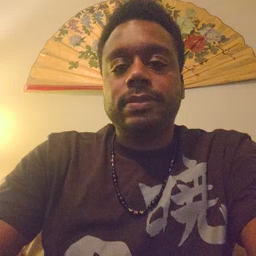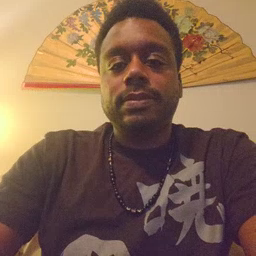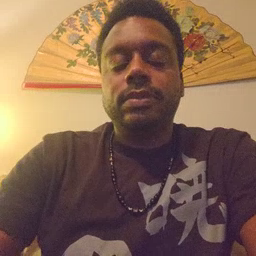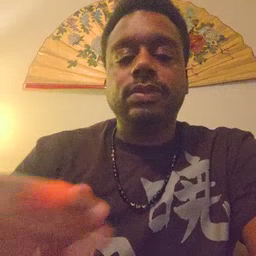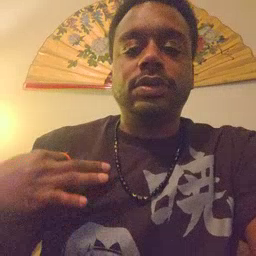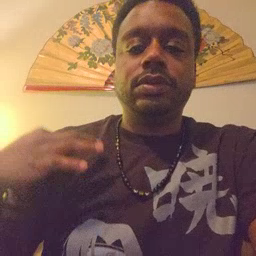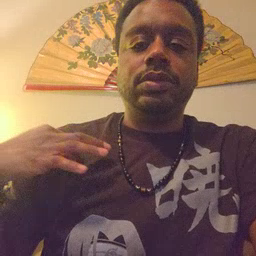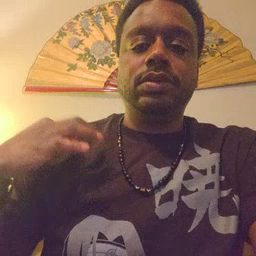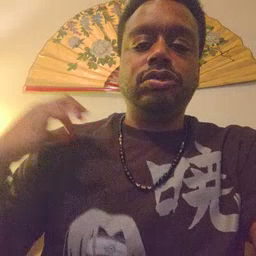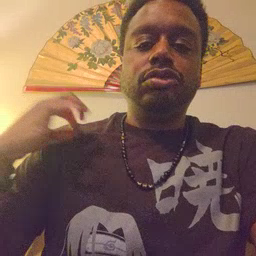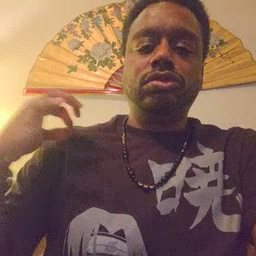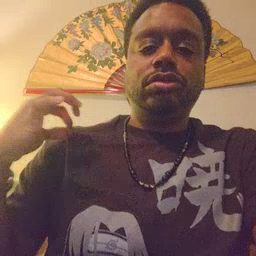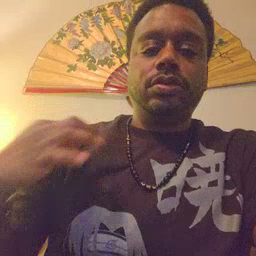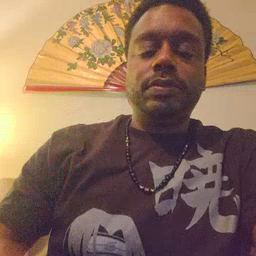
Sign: shirt